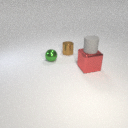
small green metal sphere to the left of small brown metal cylinder